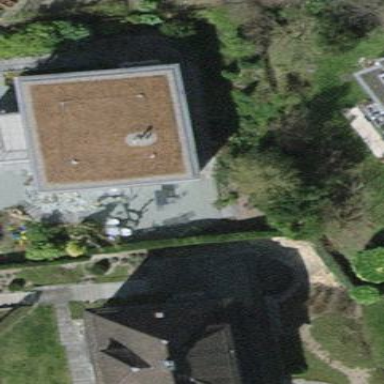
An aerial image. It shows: Building.